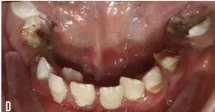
Case report. (F) Second temporary molar dentin.
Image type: medical_photograph (oral_photograph)